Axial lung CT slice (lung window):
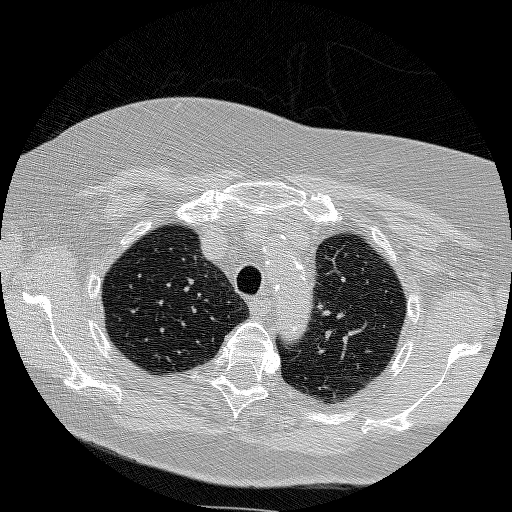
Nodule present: no